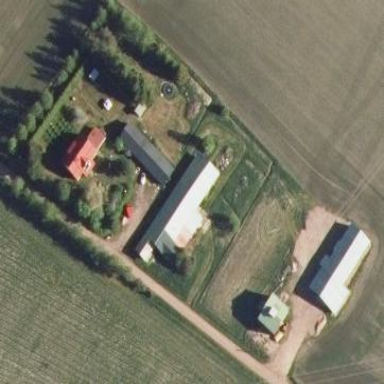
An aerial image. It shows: Farmyard area.